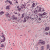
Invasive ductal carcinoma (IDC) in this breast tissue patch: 0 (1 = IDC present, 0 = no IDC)